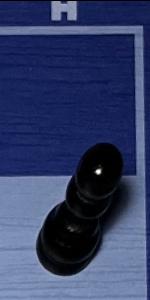
Label: Pawn_Black